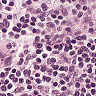
Metastatic tissue present: no